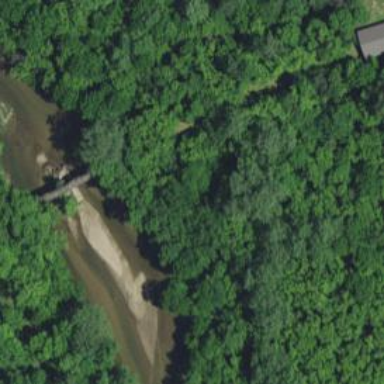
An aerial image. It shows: Abandoned railroad bridge.